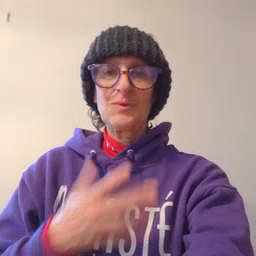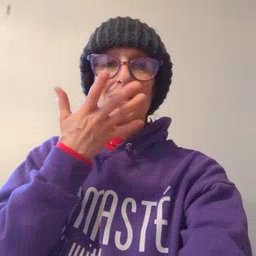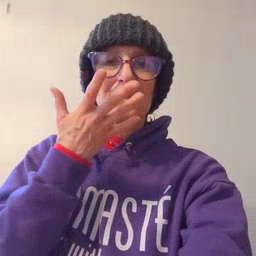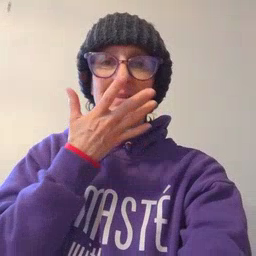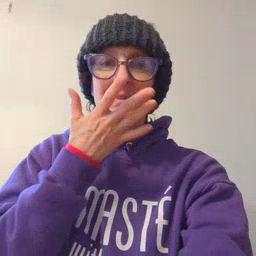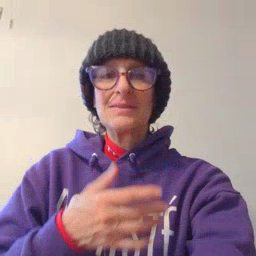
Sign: grass